Question: I have already one development certificate in my developer portal from my Mac1, then i tried to add another one development certificate in developer portal from my Mac2. How to create this? Is it possible to do this?
Where to add this? please help me.
Thanks in advance

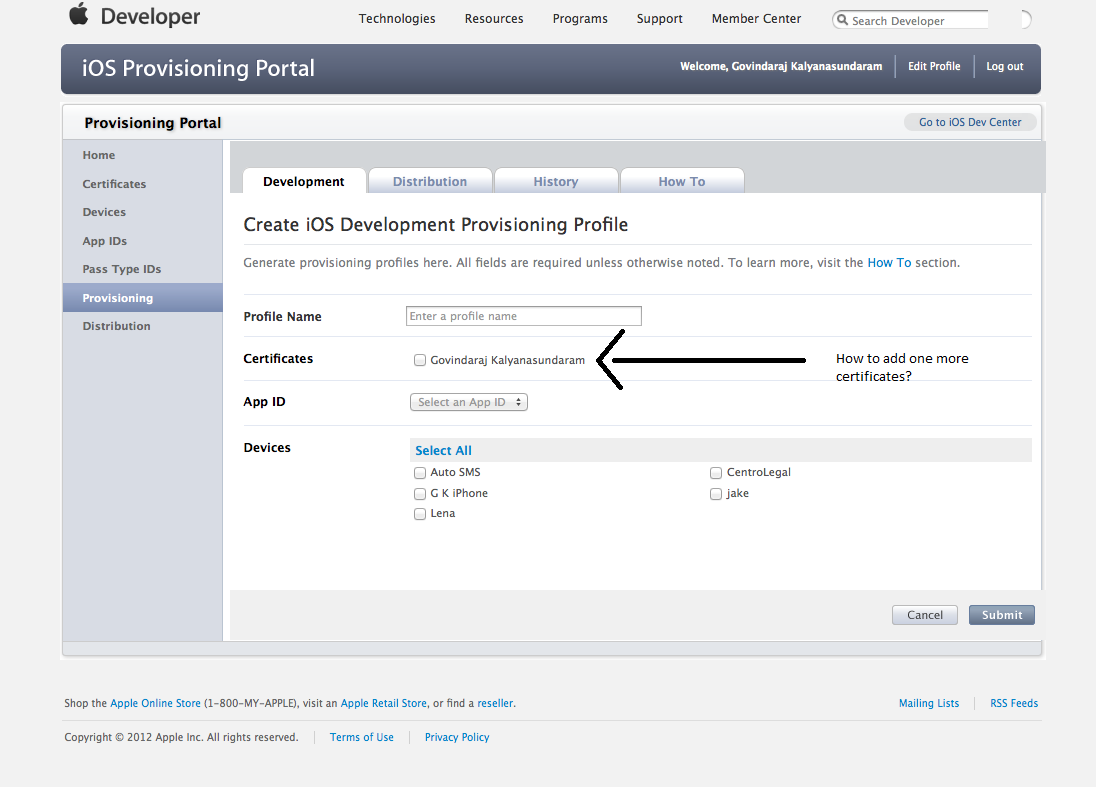
Answer: Each account has only one development certificate. you cannot create more than 1 certificates due to limitation. If you need more certificates only option is,if it is company account(not an individual account) then you can invite your company team members to join and create developer accounts for free, then you can create individual certificate for each account